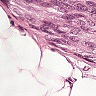
Metastatic tissue present: yes